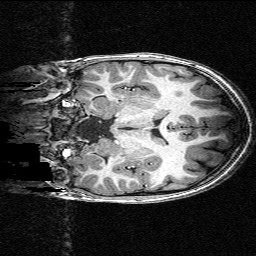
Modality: T1w
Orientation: coronal
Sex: female